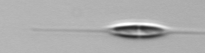
Label: Cylindrotheca